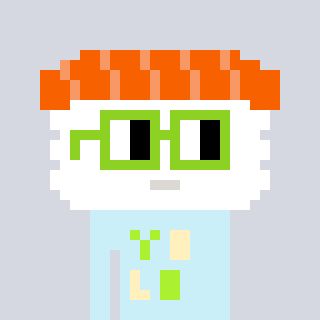
a pixel art character with square light green glasses, a nigiri-shaped head and a cold-colored body on a cool background